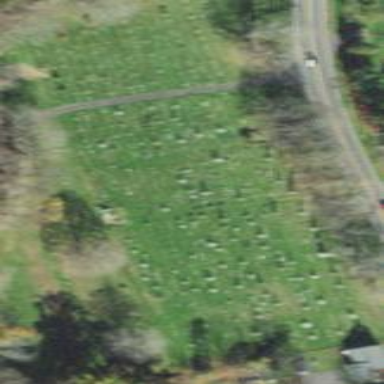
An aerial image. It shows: Private cemetery.